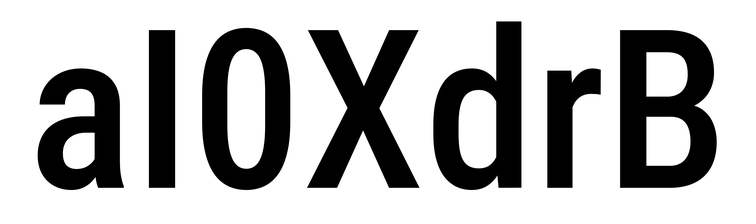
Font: Roboto_Condensed_Medium